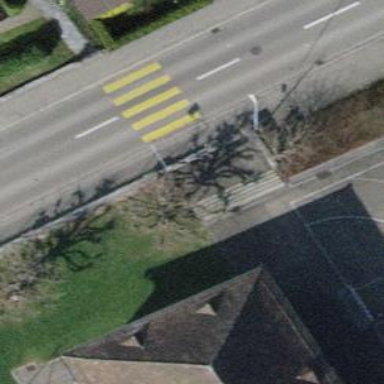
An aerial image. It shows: Cycle barrier.